Interaction volume radius: 5 \u00c5
Interaction volume height: 10 \u00c5
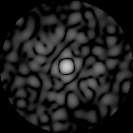
Disorder parameter: 0.8603